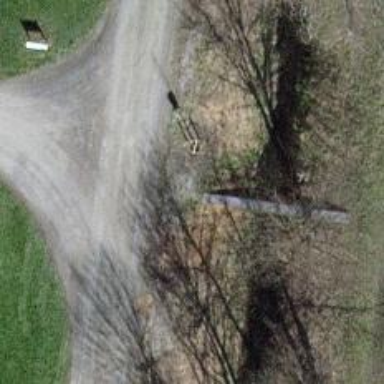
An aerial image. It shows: Path on bridge.